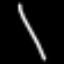
Label: line